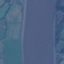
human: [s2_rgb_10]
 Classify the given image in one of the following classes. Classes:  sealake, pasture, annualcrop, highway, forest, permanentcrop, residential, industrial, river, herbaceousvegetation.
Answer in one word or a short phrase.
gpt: River